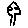
Label: tree